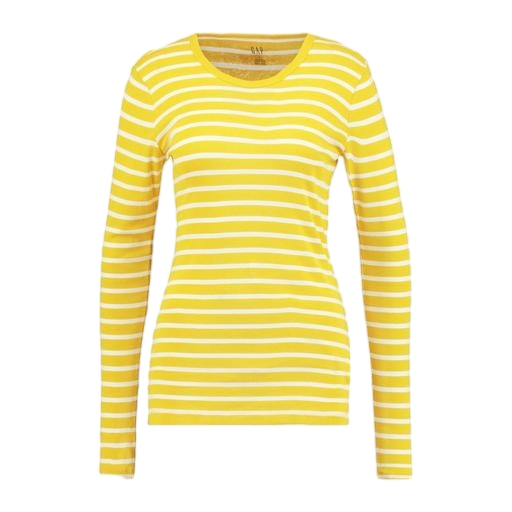
long-sleeve t-shirt only macy, yellow iconic women's long-sleeved t-shirt, yellow and white t shirt, white background